【题型】填空题　【知识点】平面几何　【难度】easy
如图，在平面直角坐标系 $xOy$ 中，直线 $y = \sqrt{3}x$ 经过点 $A$，作 $AB \perp x$ 轴于点 $B$，将 $\triangle ABO$ 绕点 $B$ 逆时针旋转 $60^\circ$ 得到 $\triangle CBD$，若点 $B$ 的坐标为 $(2,0)$，则点 $C$ 的坐标为\underline{\hspace{3cm}}.

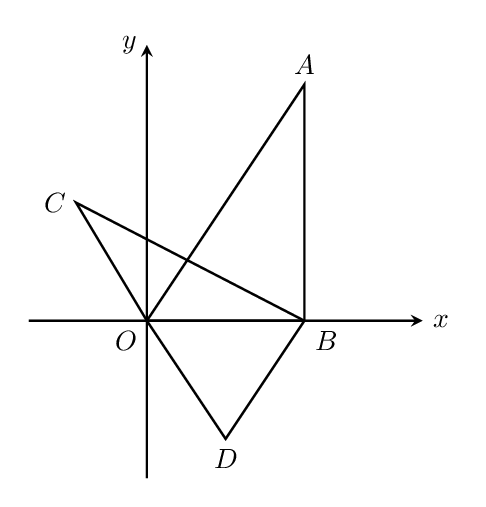
【解答】
\noindent \textbf{【答案】} $\left(-1, \sqrt{3}\right)$

% 解析部分
\noindent \textbf{【分析】} 根据图象结合直角三角形的三角比运算求解.

\noindent \textbf{【详解】} 将 $x=2$ 代入 $y=\sqrt{3}x$ 得 $y=2\sqrt{3}$，即 $A\left(2, 2\sqrt{3}\right)$，$AB=2\sqrt{3}$，

过点 $C$ 作 $CE \perp x$ 轴于点 $E$，可知 $BC=AB=2\sqrt{3}$，$\angle OBC=90^\circ-60^\circ=30^\circ$，

可得 $CE=BC\sin\angle OBC=2\sqrt{3}\times\frac{1}{2}=\sqrt{3}$，$BE=BC\cos\angle OBC=2\sqrt{3}\times\frac{\sqrt{3}}{2}=3$，

则 $OE=BE-OB=1$，所以点 $C$ 的坐标为 $\left(-1, \sqrt{3}\right)$.

故答案为：$\left(-1, \sqrt{3}\right)$.

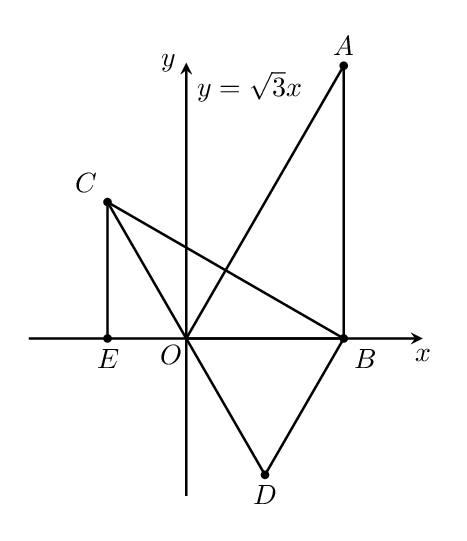